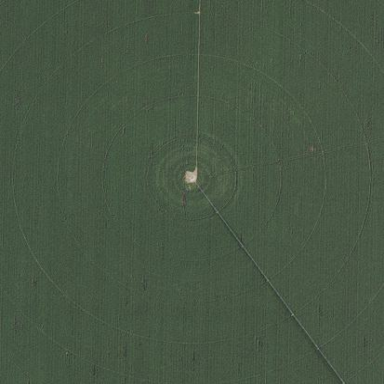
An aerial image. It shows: Farmland with pivot irrigation system.